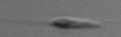
Label: flagellate_morphotype3